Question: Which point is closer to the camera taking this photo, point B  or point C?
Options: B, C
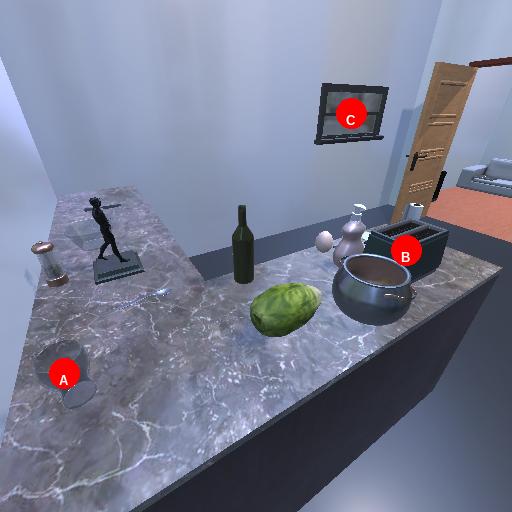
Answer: B